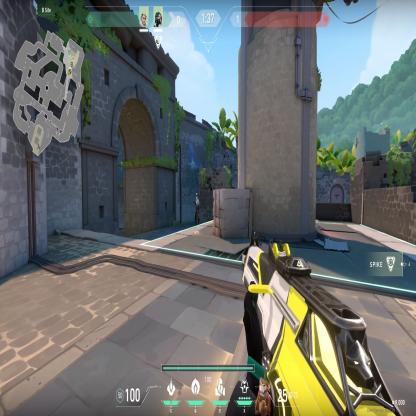
Label: teammate